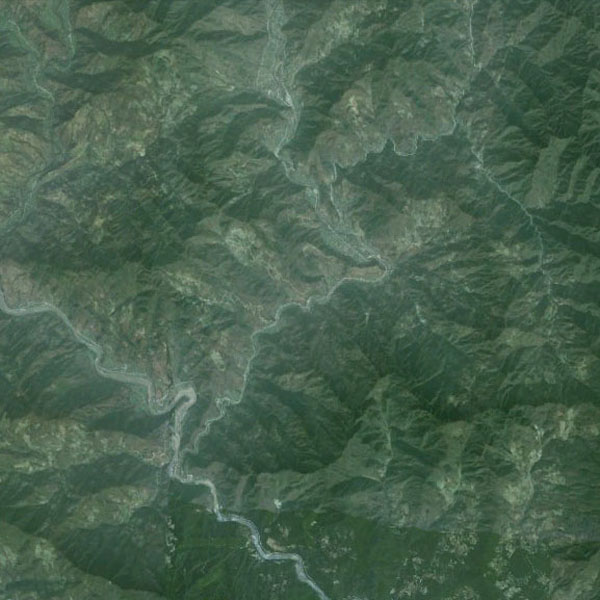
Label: Mountain